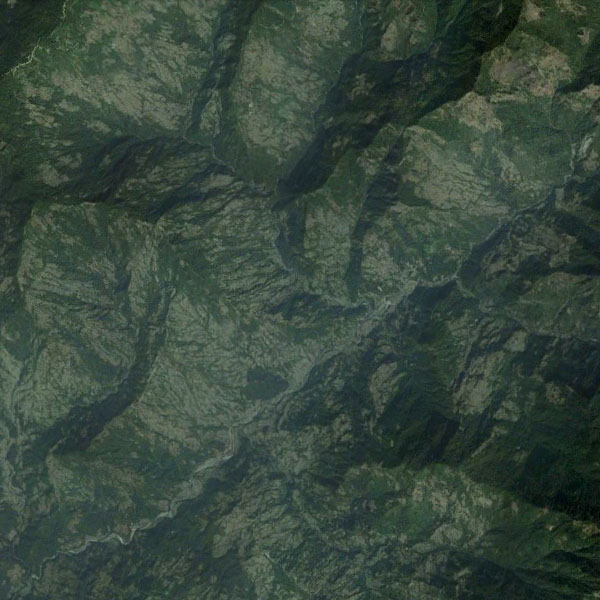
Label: Mountain